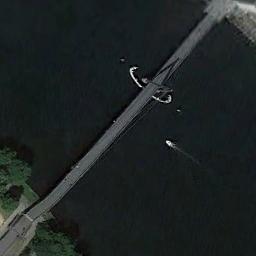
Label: bridge